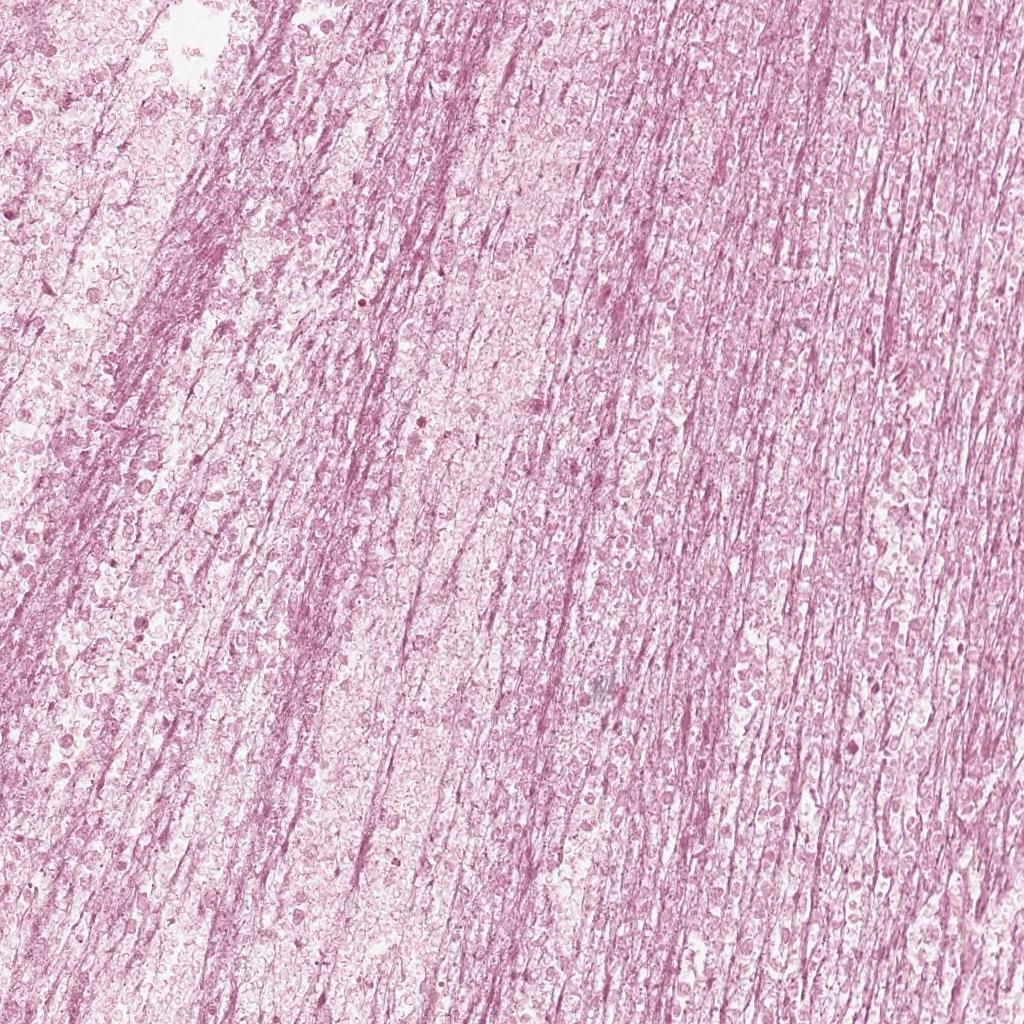
Label: Non-Viable-Tumor